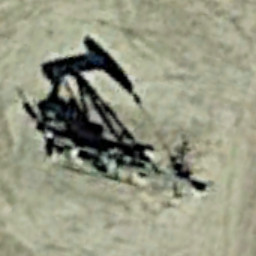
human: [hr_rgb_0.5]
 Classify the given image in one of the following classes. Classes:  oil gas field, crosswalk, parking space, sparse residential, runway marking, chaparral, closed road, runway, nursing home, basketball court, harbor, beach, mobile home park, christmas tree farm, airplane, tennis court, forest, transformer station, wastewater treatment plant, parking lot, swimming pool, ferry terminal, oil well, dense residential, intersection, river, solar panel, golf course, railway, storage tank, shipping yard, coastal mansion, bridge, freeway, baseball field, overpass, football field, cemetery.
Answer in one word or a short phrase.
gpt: oil well